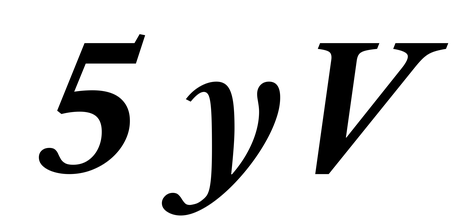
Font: LibreCaslonText-Italic_Bold_Italic